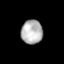
Tissue: lung
Cell type: Epithelial cells
Senescence score: 0.2107
Nuclear area (px): 506
Mean DAPI intensity: 179.547